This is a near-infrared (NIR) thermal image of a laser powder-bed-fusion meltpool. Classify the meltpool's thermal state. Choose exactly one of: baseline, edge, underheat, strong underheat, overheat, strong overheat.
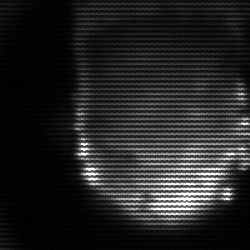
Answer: baseline